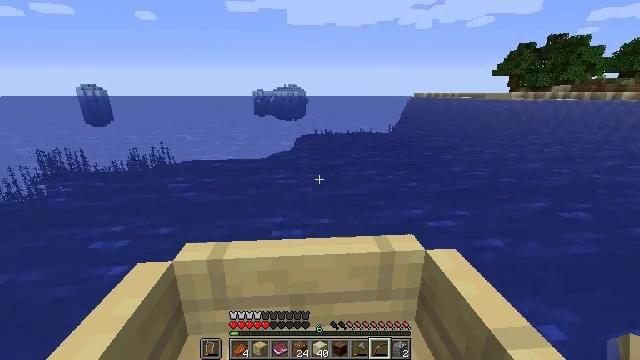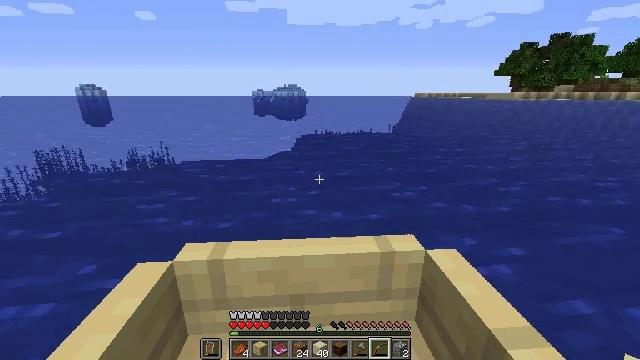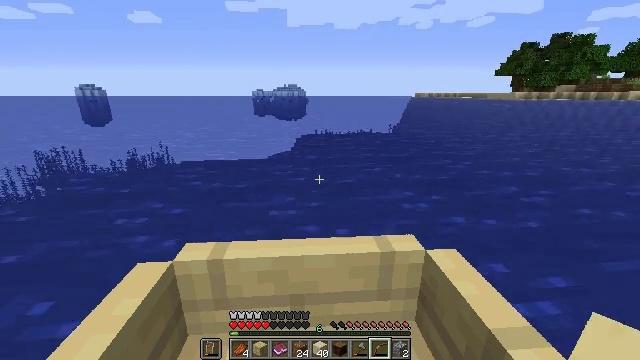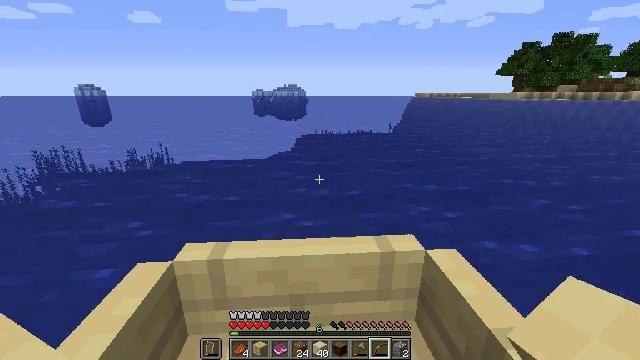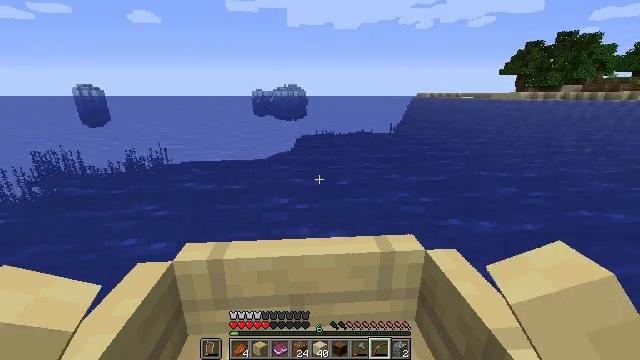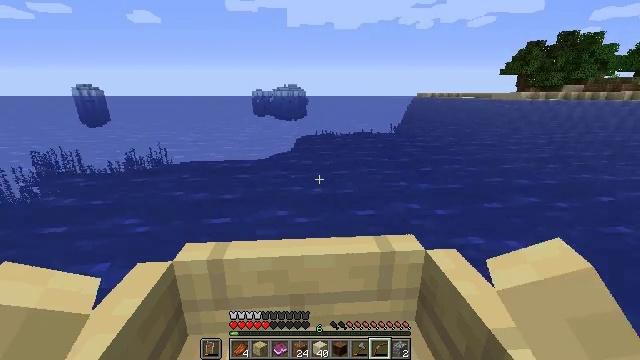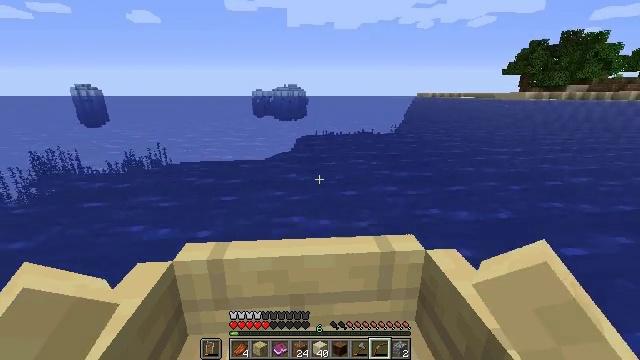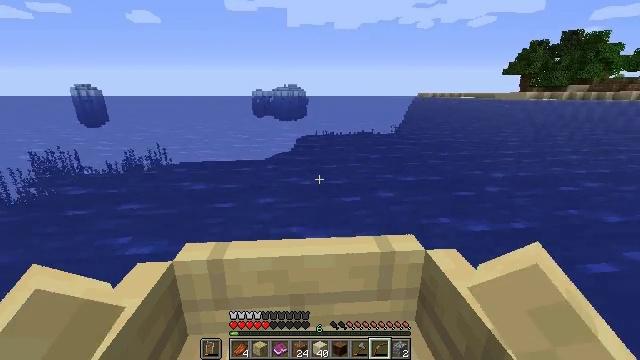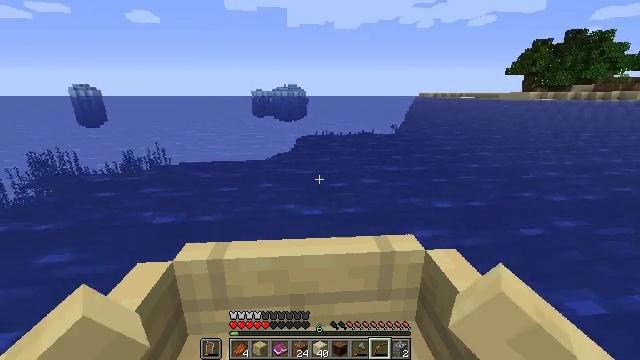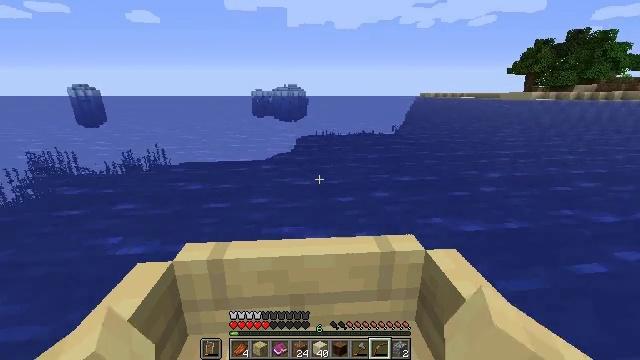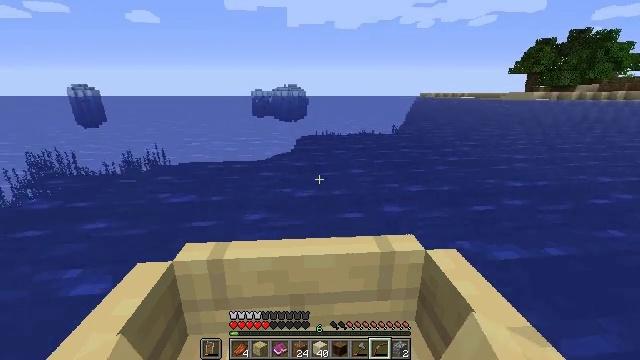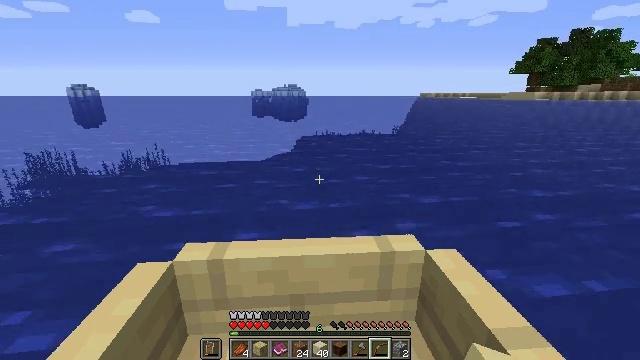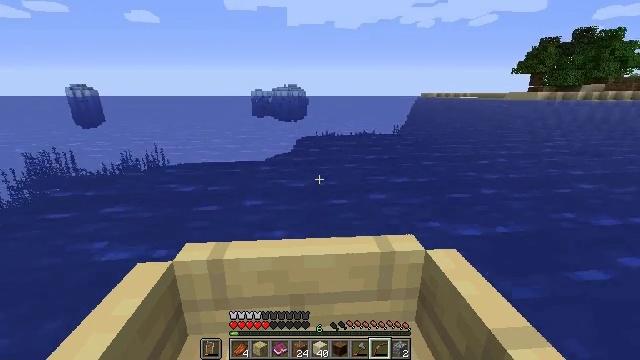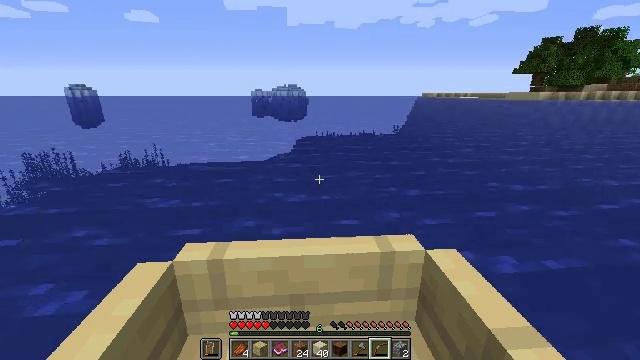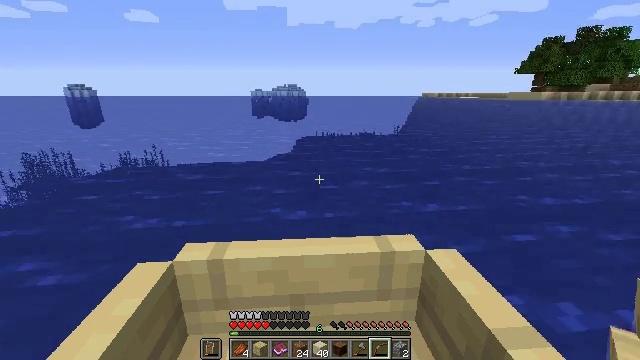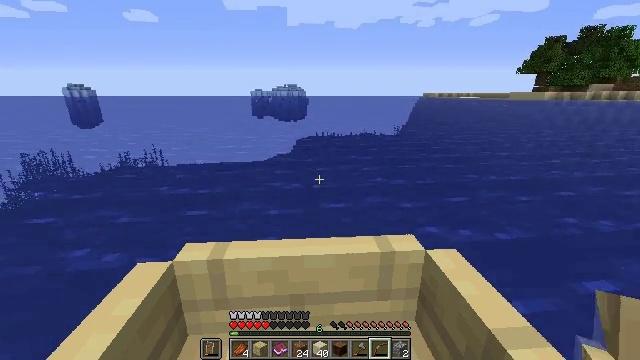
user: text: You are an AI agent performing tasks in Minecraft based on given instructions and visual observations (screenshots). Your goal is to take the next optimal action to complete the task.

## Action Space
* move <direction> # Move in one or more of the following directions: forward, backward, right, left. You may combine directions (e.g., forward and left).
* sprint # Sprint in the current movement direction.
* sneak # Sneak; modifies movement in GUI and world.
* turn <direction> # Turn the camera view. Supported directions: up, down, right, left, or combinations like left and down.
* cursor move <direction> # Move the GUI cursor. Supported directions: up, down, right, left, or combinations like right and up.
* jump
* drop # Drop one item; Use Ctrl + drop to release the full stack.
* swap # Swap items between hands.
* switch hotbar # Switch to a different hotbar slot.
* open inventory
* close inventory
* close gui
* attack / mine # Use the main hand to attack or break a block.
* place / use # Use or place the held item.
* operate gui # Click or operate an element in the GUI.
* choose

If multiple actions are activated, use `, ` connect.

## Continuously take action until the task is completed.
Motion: motion action
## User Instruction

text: Break packed ice to add to inventory.
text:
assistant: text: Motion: move forward
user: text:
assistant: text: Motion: move forward
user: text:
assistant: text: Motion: move forward
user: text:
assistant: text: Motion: move forward
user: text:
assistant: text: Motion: move forward
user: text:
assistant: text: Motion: move forward
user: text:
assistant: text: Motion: move forward
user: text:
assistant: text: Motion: move forward
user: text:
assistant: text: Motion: move forward
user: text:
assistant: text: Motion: move forward
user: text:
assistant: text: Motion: move forward
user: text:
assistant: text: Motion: move forward
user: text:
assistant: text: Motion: move forward
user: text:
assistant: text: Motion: move forward
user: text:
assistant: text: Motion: move forward
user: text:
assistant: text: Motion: move forward
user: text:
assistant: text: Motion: move forward
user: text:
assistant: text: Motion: move forward
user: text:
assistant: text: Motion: move forward
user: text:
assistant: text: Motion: move forward
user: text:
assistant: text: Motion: move forward, turn right and up
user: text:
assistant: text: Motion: move forward, turn right
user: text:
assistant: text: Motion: move forward, turn right
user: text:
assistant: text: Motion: move forward, turn right
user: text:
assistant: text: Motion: move forward
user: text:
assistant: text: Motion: move forward
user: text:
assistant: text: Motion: move forward
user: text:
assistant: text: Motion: move forward
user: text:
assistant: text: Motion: move forward
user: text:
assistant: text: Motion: move forward